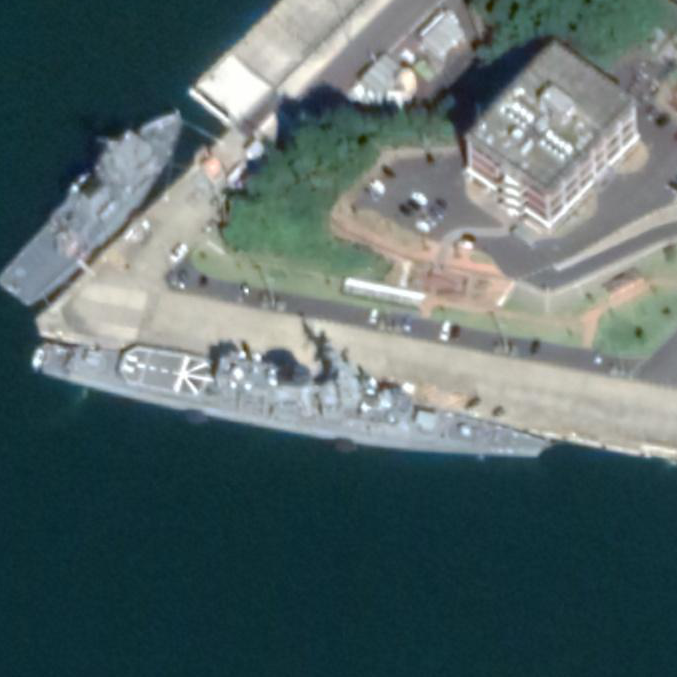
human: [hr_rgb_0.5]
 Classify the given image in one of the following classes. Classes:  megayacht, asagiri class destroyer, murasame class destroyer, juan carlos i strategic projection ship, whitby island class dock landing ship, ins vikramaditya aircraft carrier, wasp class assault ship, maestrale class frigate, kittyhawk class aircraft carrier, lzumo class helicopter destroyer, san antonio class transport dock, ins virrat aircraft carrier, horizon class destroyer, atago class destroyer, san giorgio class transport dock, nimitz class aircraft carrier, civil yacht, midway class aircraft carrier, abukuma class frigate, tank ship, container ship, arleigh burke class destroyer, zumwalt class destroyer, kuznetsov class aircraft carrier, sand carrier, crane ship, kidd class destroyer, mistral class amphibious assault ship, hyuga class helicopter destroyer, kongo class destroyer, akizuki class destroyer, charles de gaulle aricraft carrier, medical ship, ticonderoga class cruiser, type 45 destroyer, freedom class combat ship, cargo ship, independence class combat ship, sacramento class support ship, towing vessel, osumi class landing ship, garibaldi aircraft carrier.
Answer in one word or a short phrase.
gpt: Abukuma class frigate